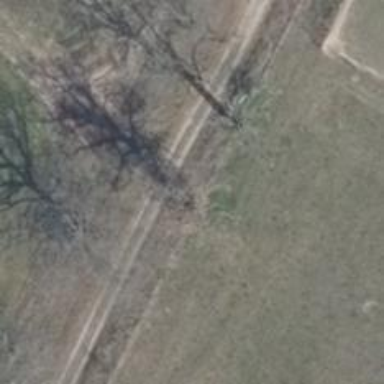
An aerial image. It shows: Row of deciduous broadleaved trees.